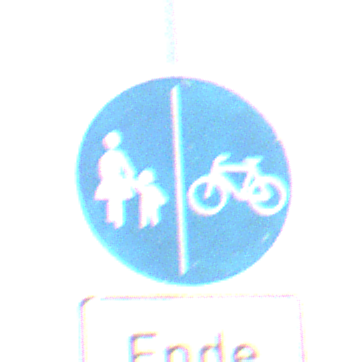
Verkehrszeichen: GetrennterRadUndGehwegRadwegRechts
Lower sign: HinweisDurchVerbaleAngabe2
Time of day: MorningAfternoon
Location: Outdoor (Suburban)
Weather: Clear
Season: NotSpecified
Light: Natural